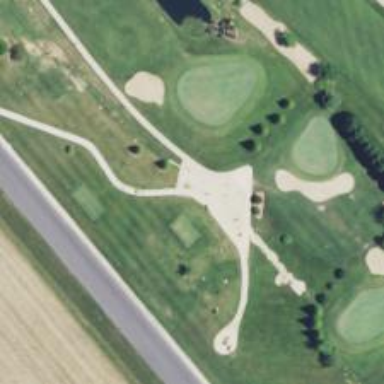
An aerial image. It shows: Service road designated as golf cart path.